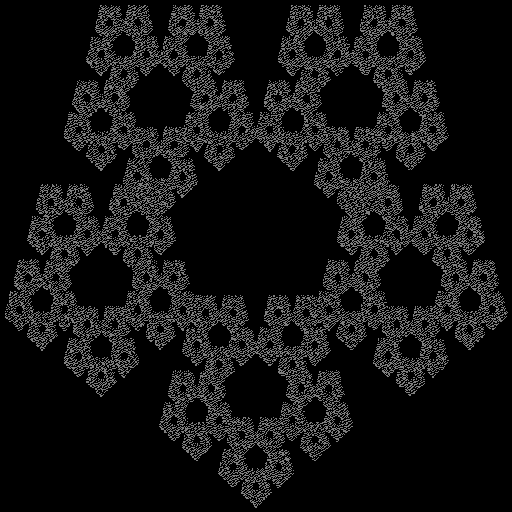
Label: sierpinski_pentagon